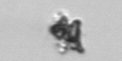
Label: detritus